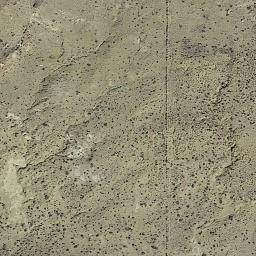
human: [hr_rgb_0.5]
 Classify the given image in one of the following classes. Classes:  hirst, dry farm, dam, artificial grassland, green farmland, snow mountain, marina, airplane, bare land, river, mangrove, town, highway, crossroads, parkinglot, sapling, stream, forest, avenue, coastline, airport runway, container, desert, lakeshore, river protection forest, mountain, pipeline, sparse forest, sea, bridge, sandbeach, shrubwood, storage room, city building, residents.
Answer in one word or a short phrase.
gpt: bare land